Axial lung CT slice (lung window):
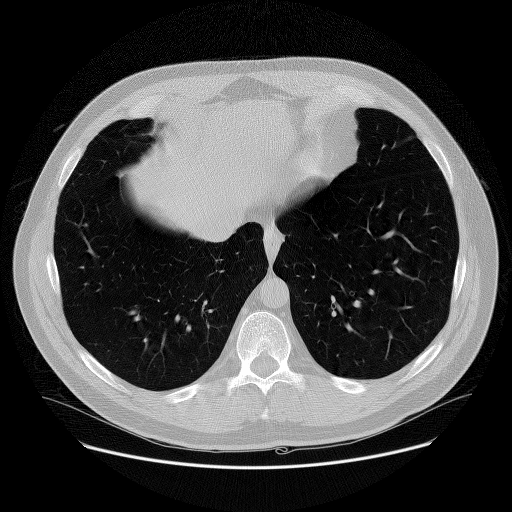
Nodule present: no